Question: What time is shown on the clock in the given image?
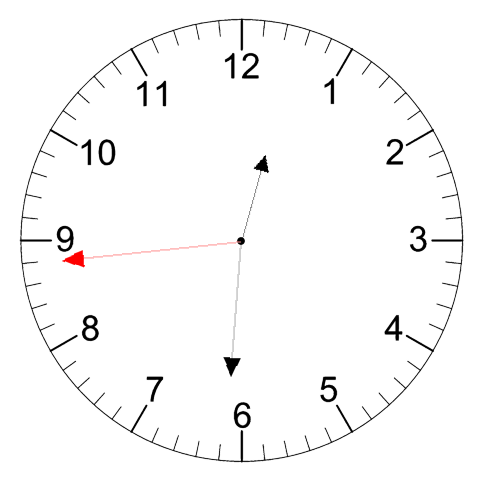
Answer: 12:30:44